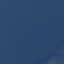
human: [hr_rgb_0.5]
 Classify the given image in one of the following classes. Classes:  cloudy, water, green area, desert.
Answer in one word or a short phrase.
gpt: water